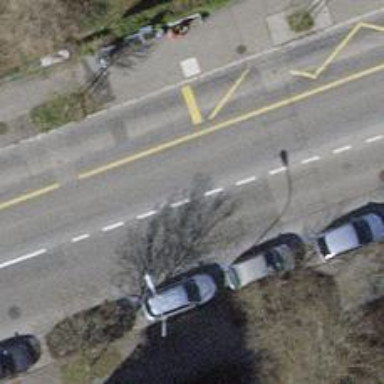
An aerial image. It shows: Secondary road with asphalt surface. There is shared busway on the left side for cyclists.